Interaction volume radius: 5 \u00c5
Interaction volume height: 10 \u00c5
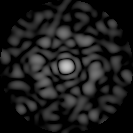
Disorder parameter: 0.8787